This grayscale texture is a bearing vibration snapshot reshaped row-by-row into a square image. Determine the bearing's health state. Answer with exactly one of: normal, inner_race, outer_race, ball.
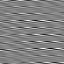
Answer: outer_race